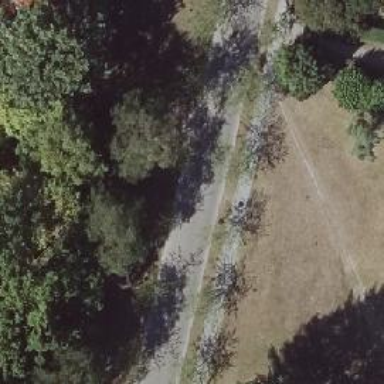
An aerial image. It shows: Avenue lined with broadleaved deciduous trees.